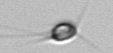
Label: Acanthoica_quattrospina